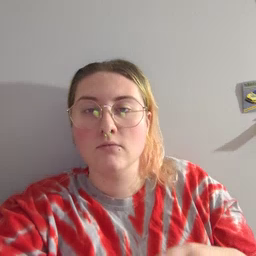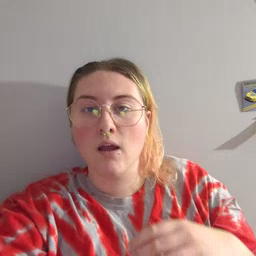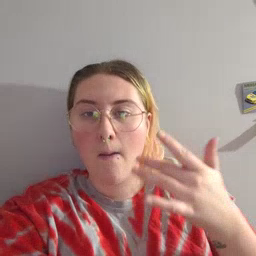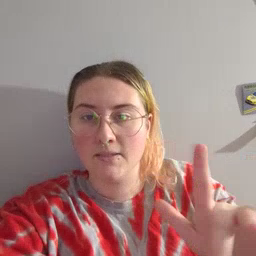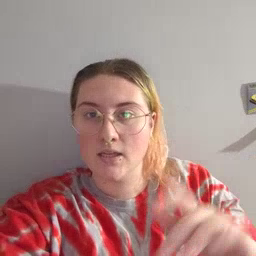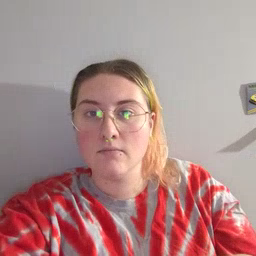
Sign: empty